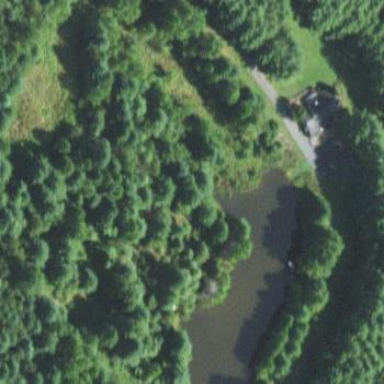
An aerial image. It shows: Pond with natural water.